Interaction volume radius: 10 \u00c5
Interaction volume height: 25 \u00c5
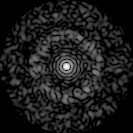
Disorder parameter: 0.8599